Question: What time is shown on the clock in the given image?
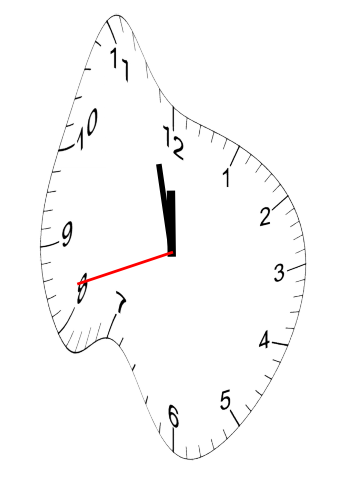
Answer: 11:57:42